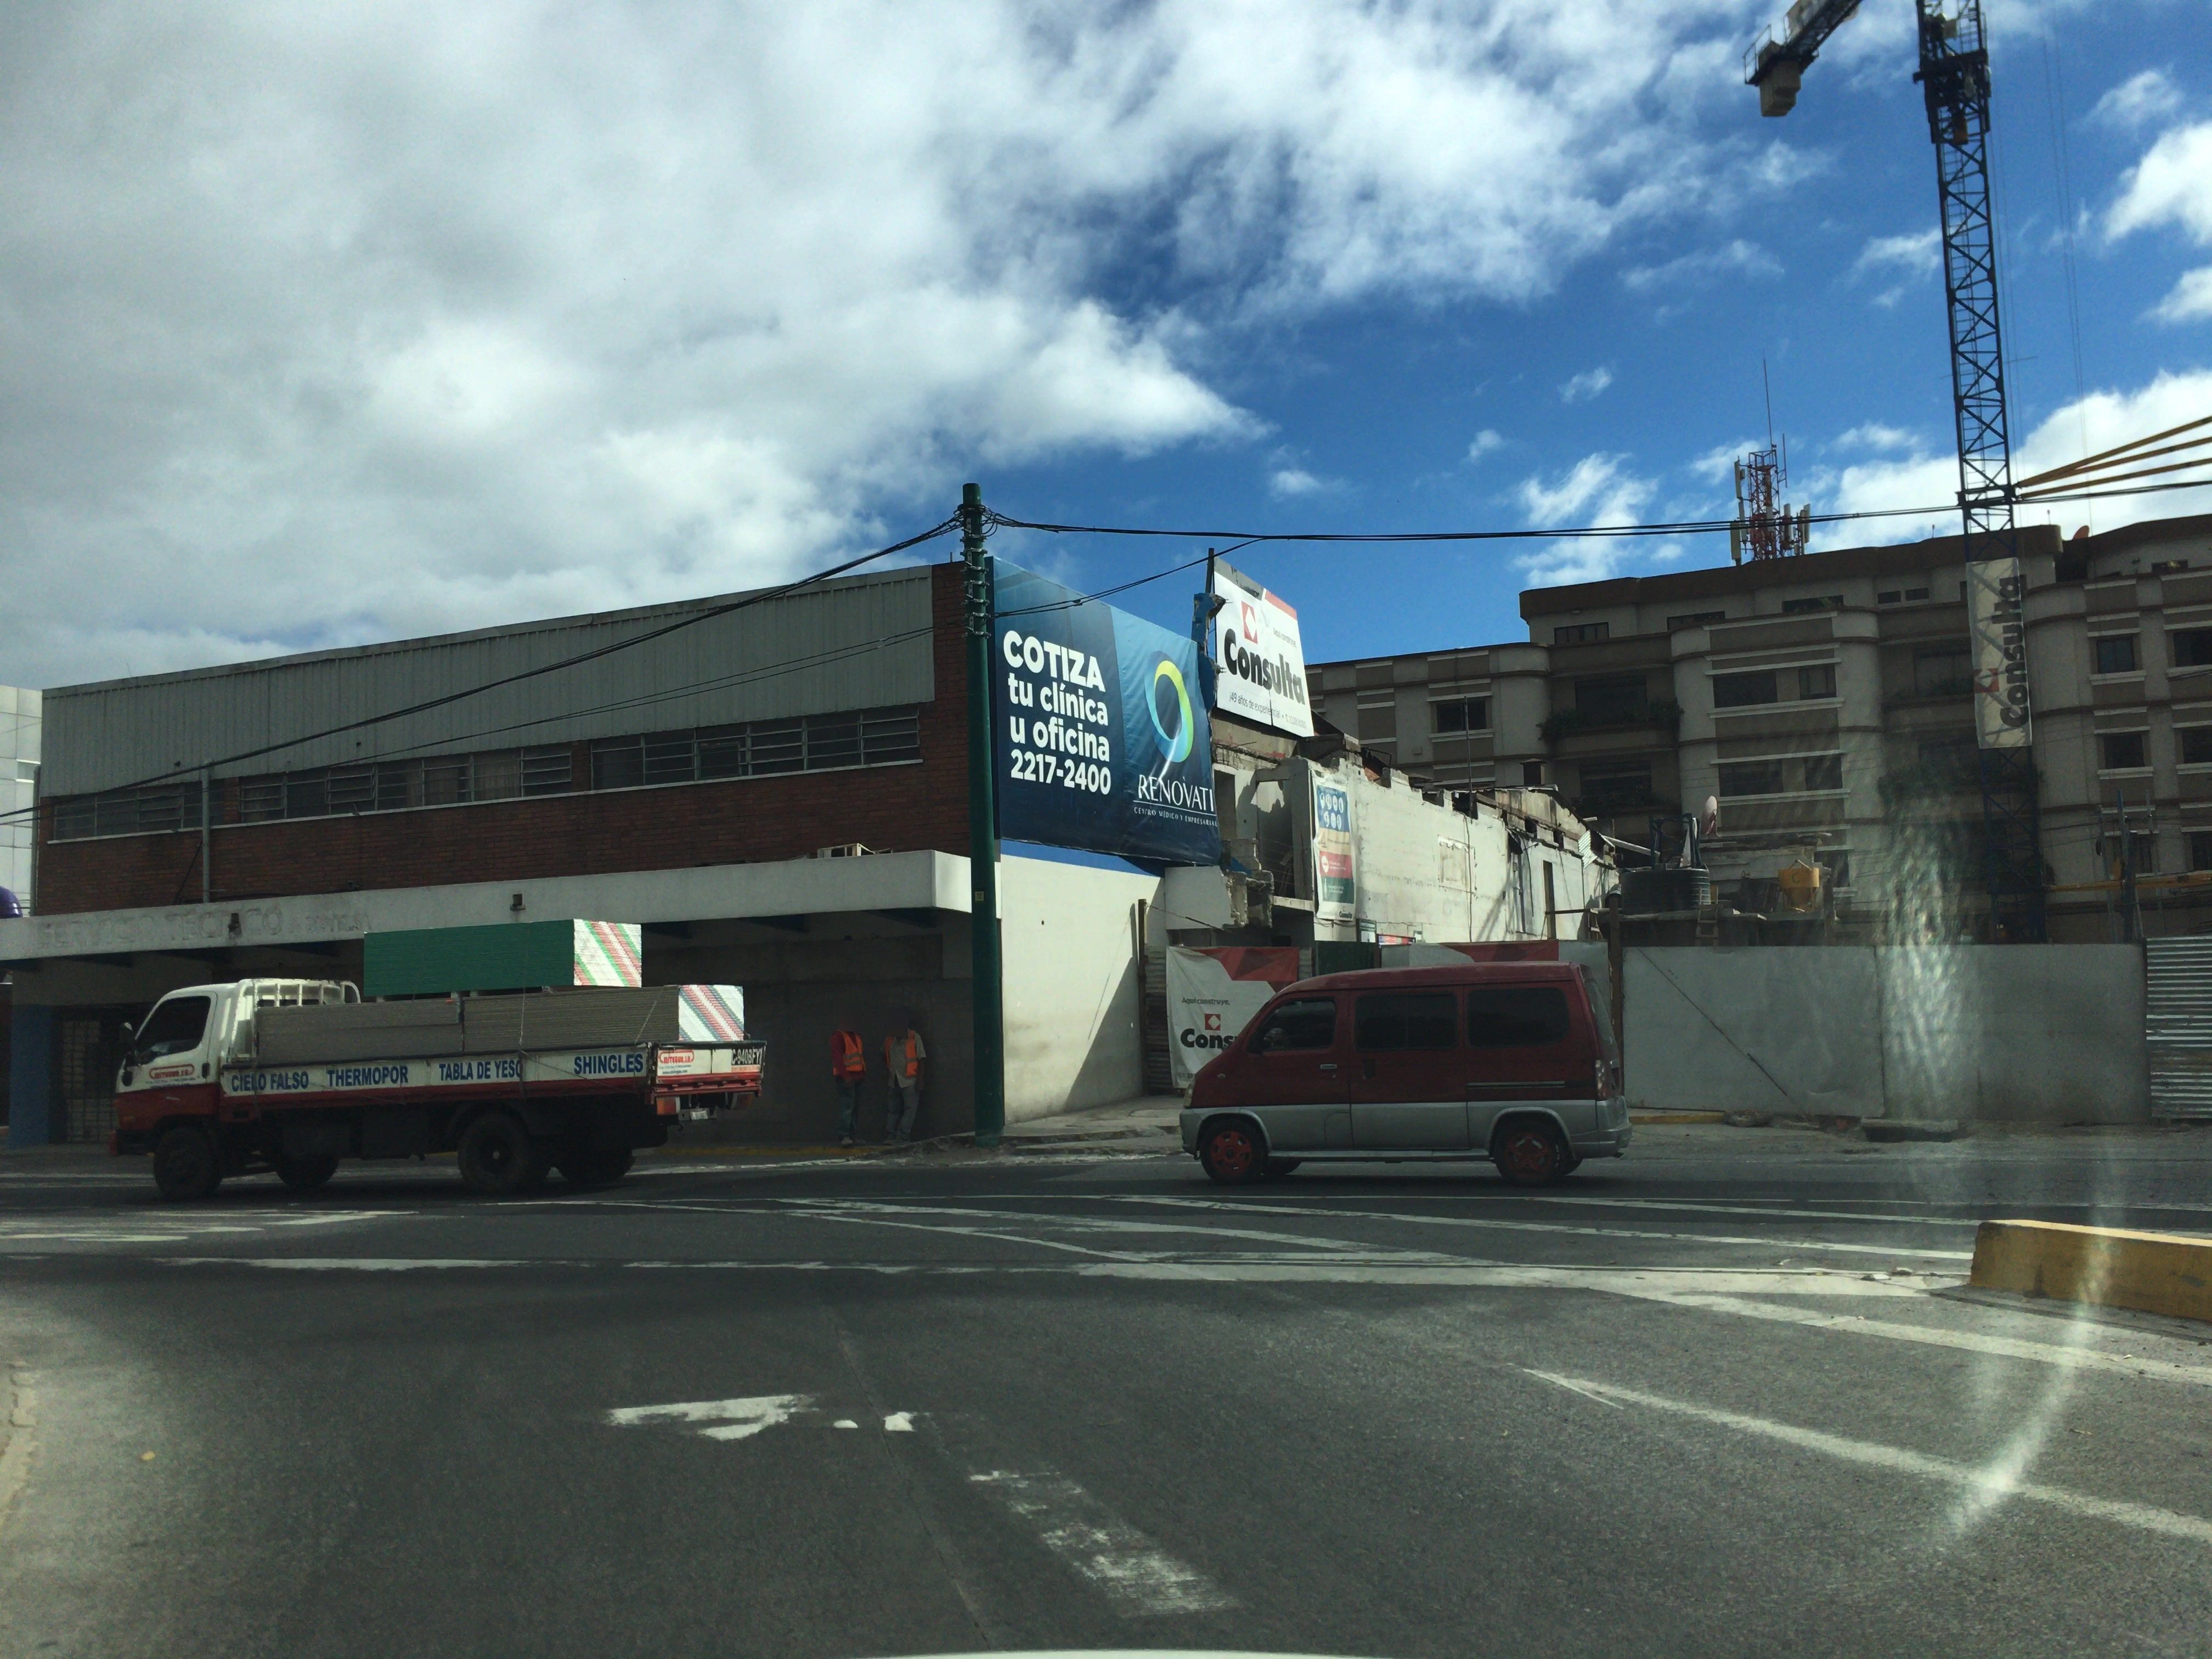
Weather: cloudy
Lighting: day
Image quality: good
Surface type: driving surface
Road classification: secondary_link, tertiary
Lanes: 1
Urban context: urban centre
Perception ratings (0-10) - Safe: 0.76, Lively: 0.83, Beautiful: 3.94, Boring: 3.91, Depressing: 4.22, Wealthy: 3.15